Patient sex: M
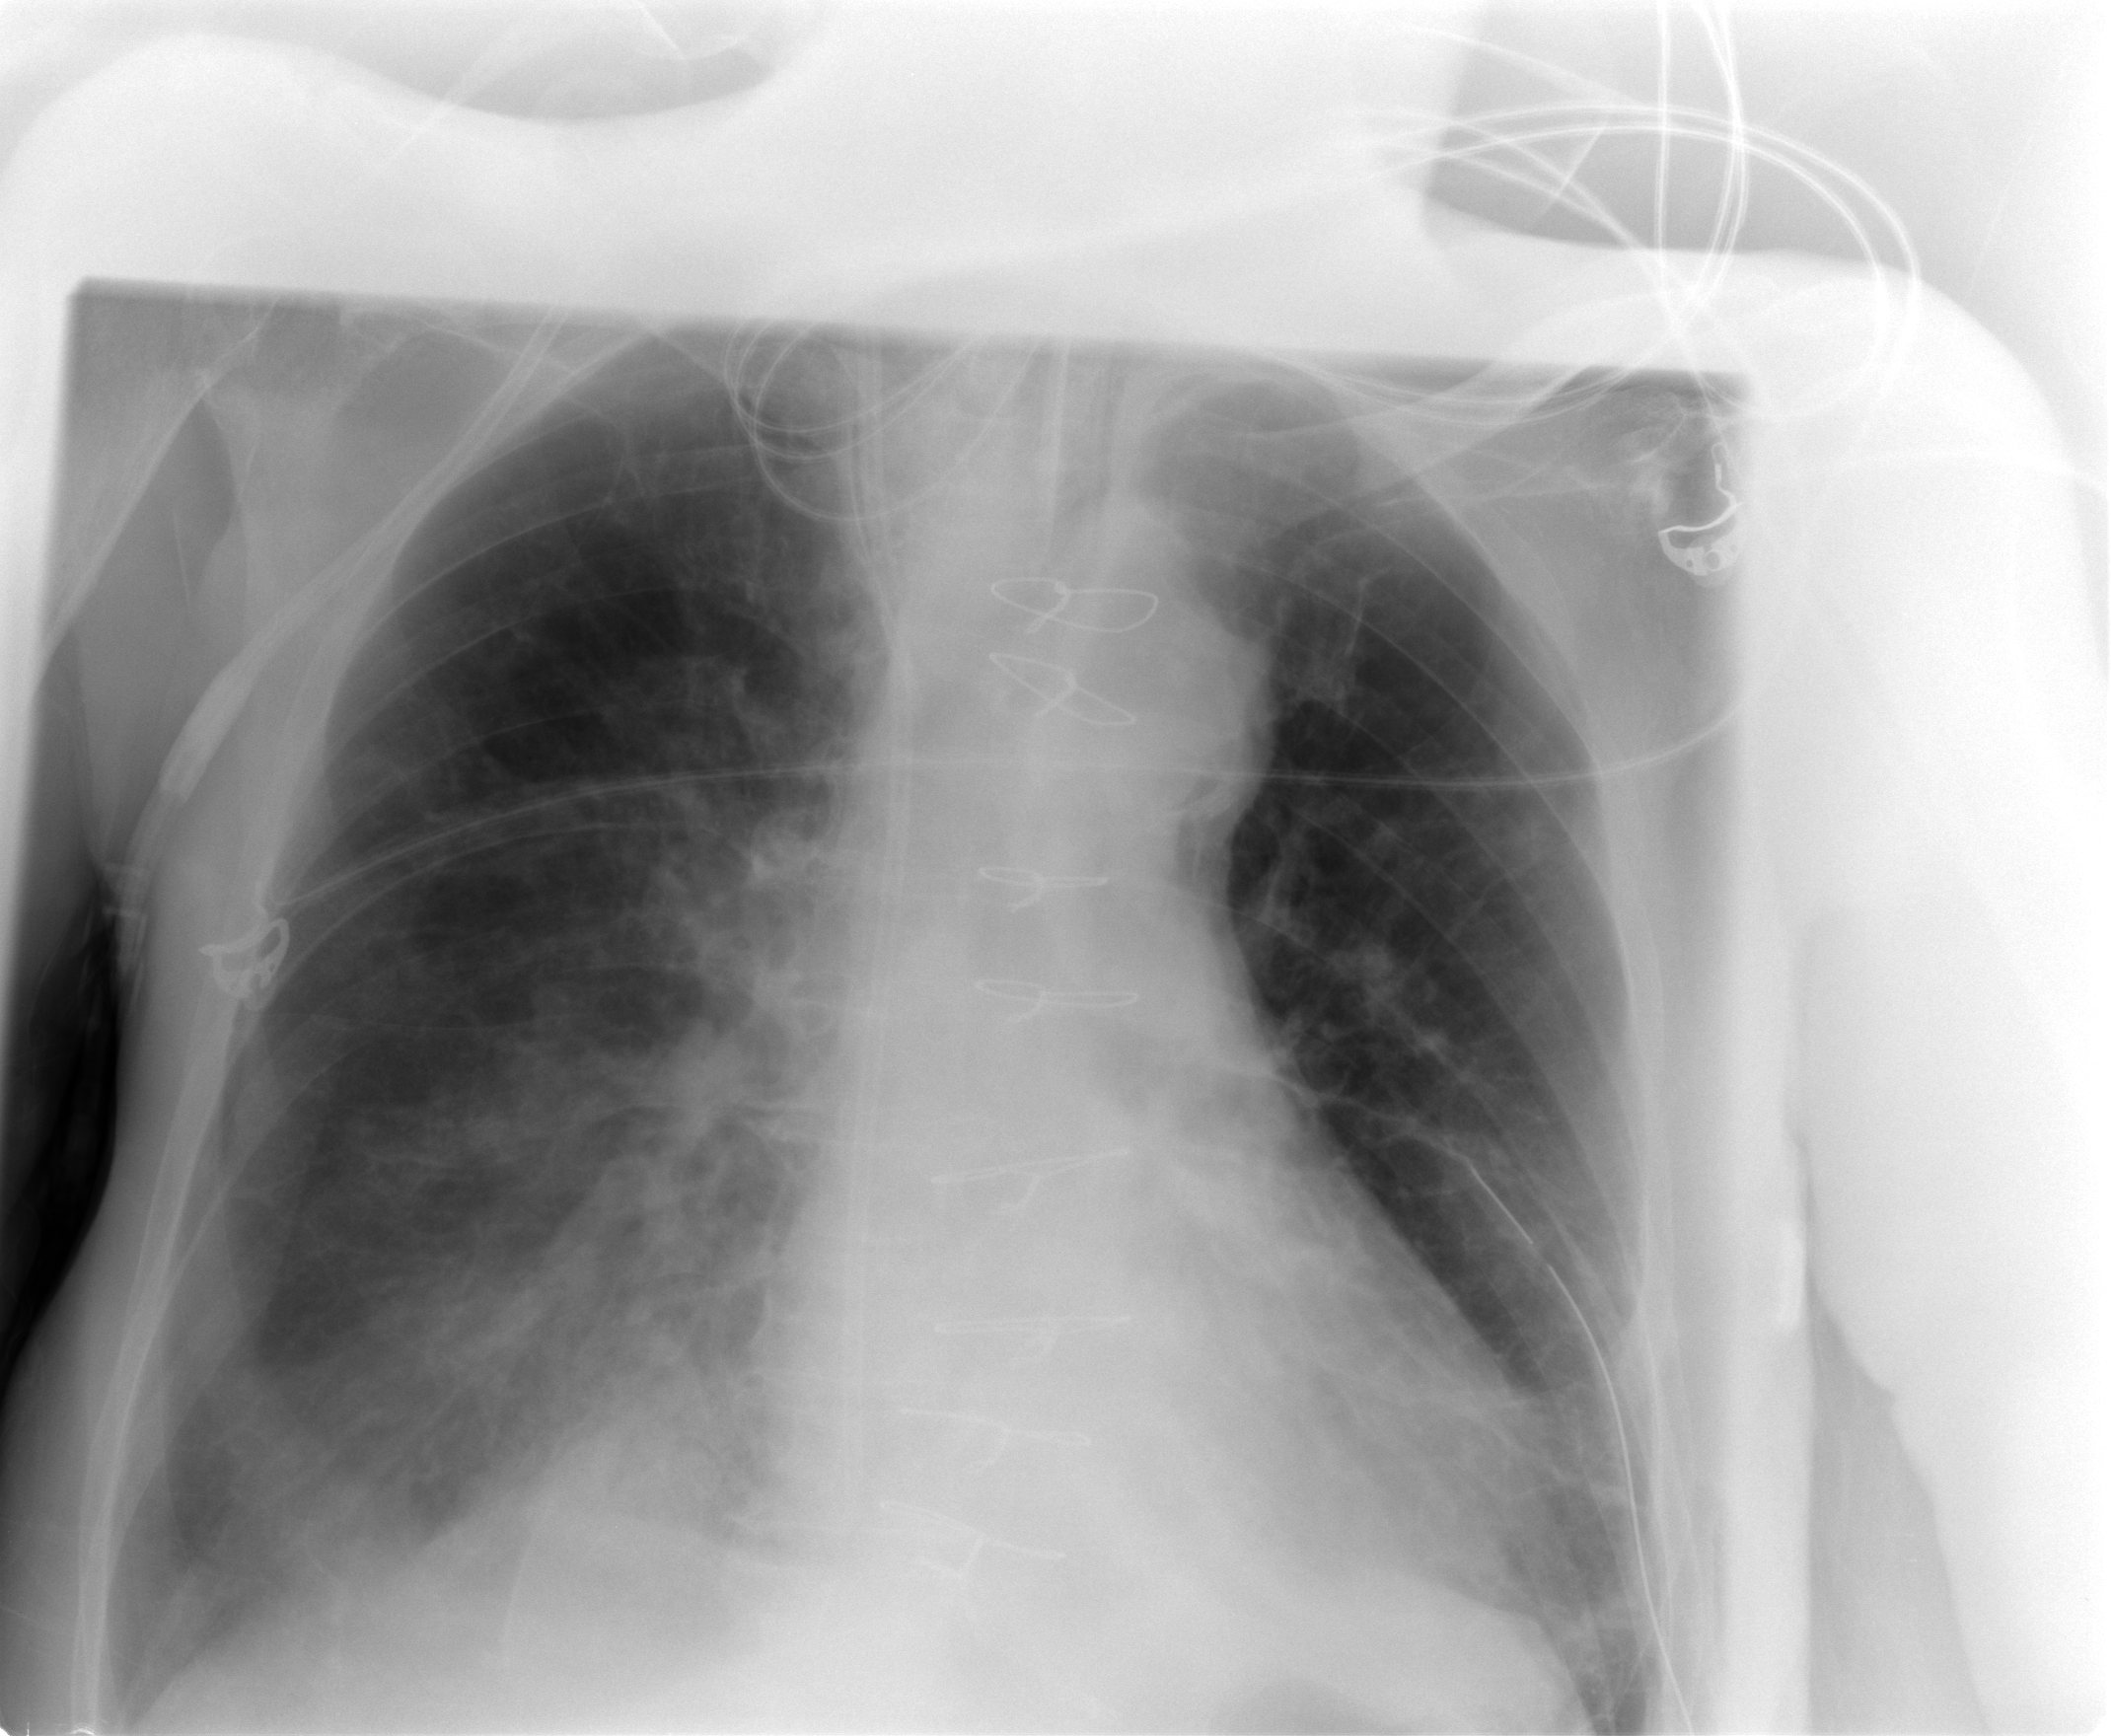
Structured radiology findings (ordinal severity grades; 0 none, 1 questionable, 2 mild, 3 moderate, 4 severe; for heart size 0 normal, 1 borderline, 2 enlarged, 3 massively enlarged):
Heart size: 0
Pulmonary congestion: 1
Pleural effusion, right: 2
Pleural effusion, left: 0
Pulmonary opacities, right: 2
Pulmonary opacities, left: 2
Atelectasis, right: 3
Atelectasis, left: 2